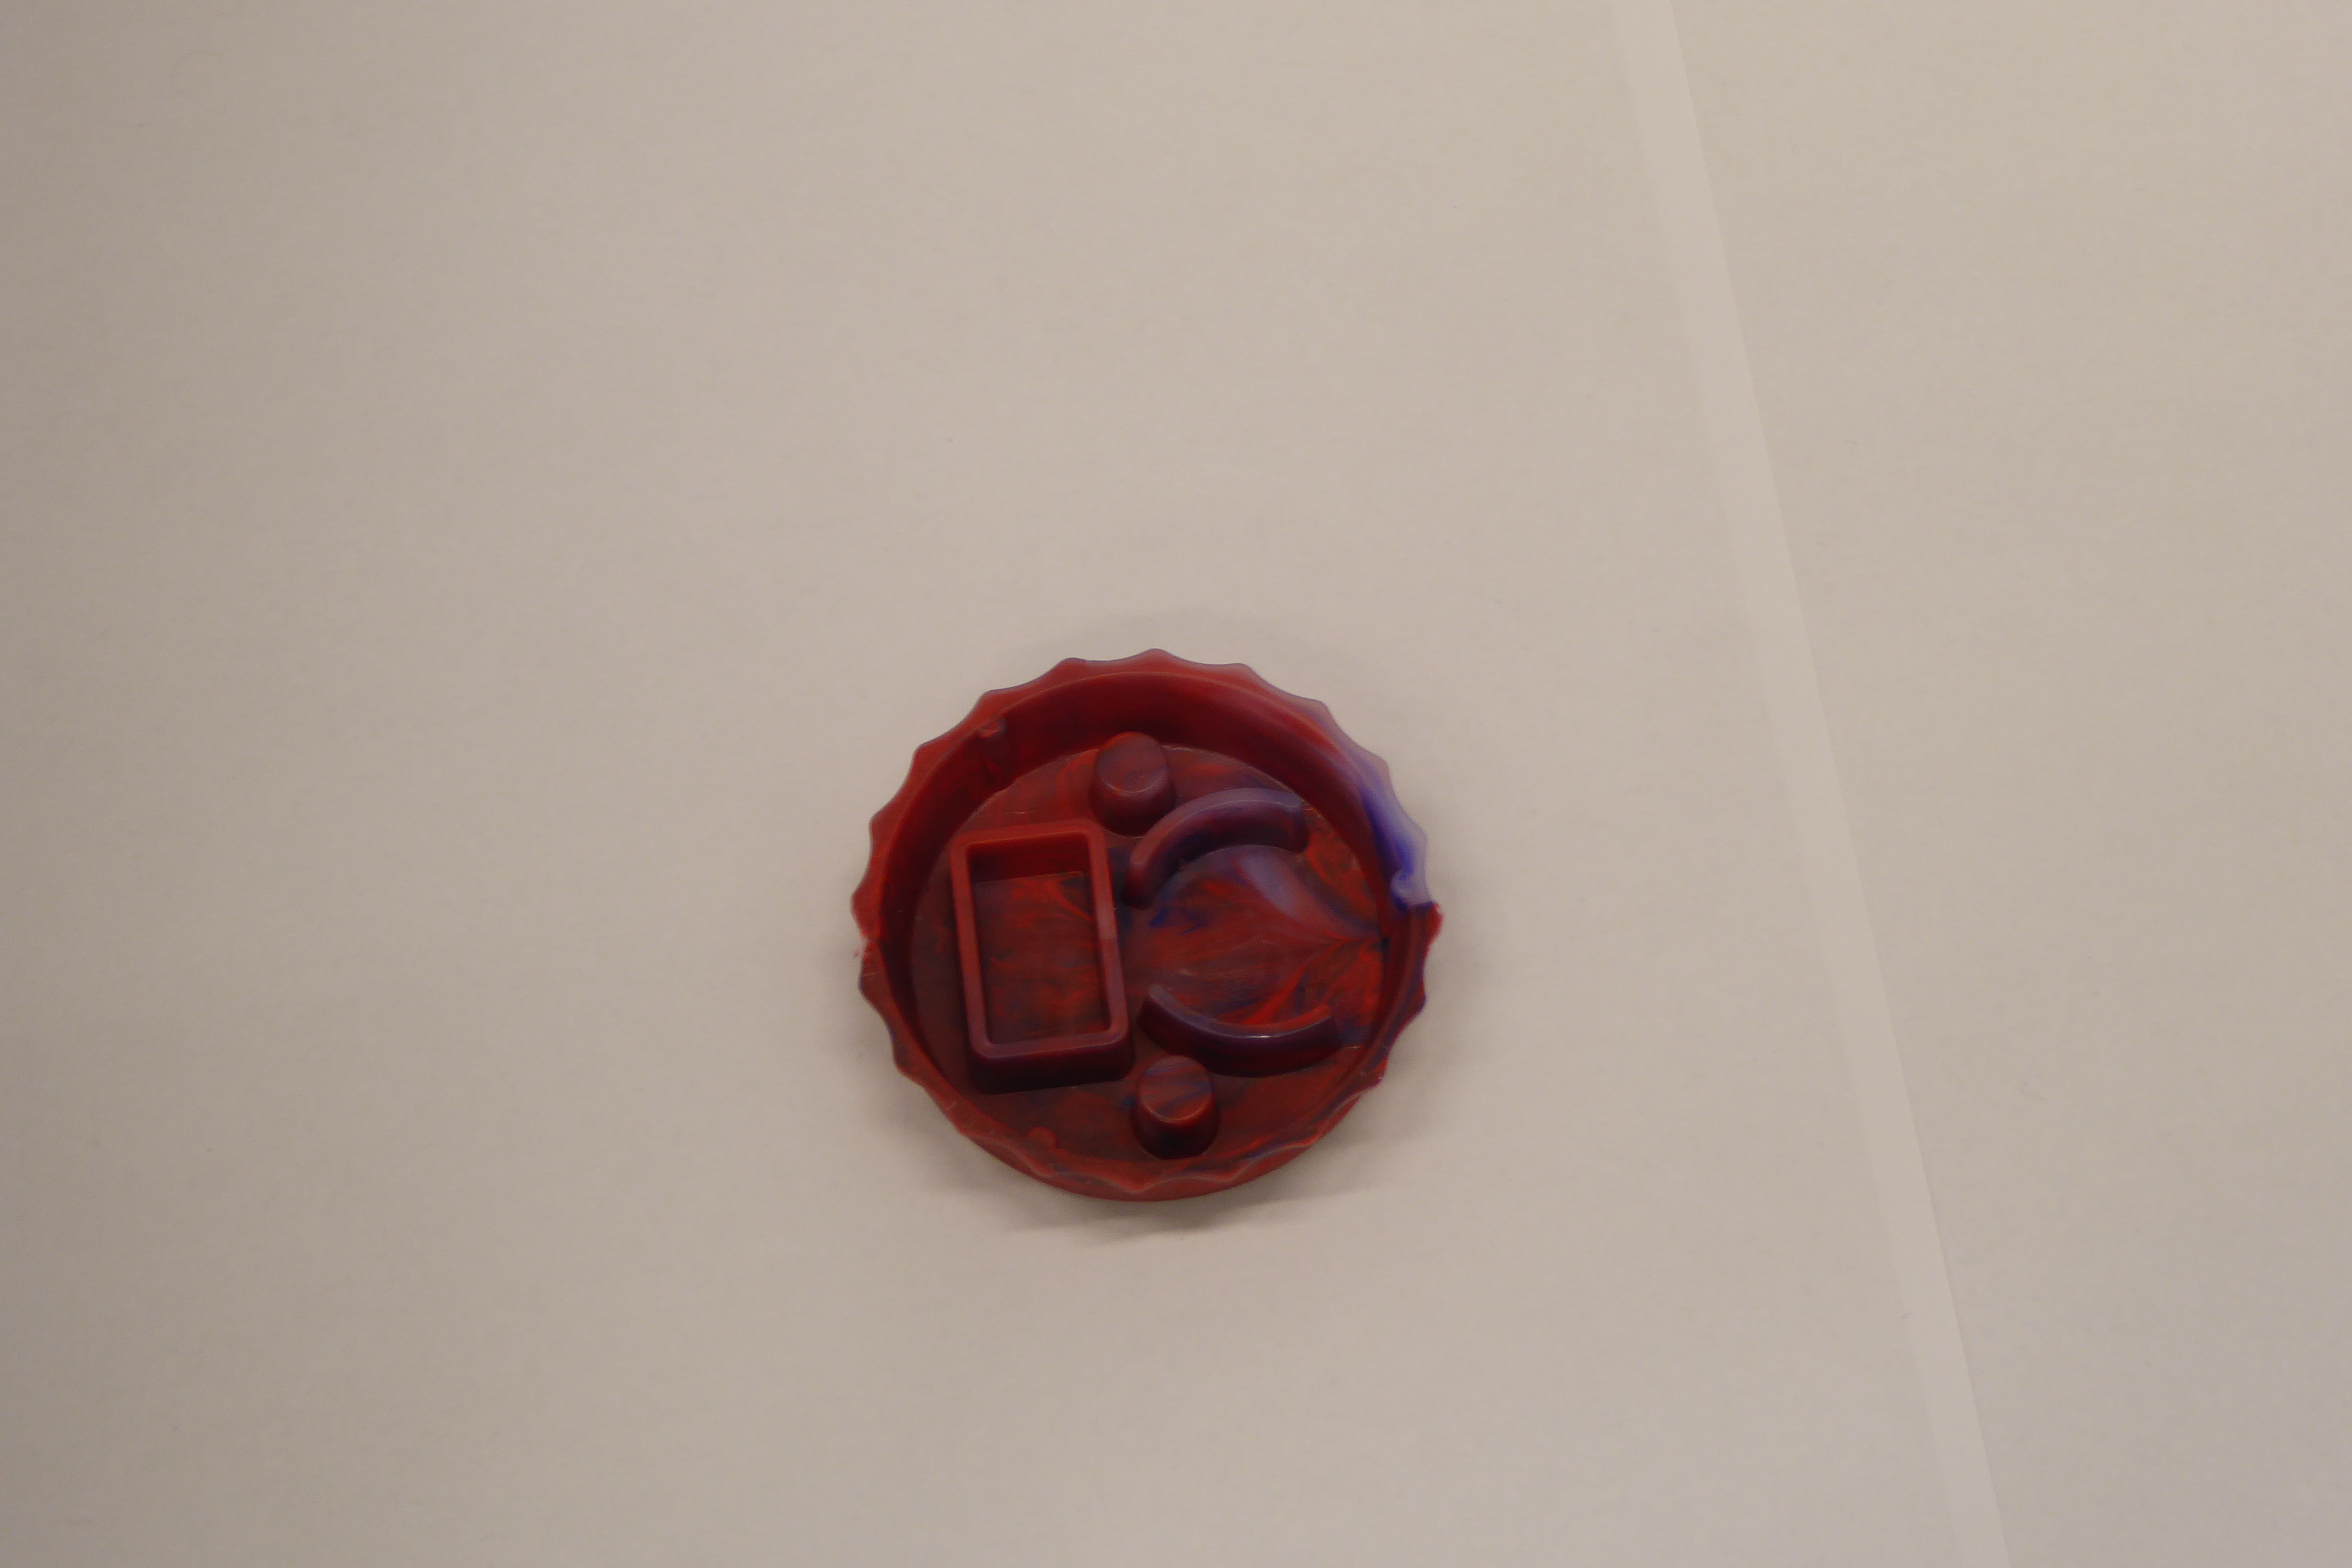
Label: Bottle Opener - Cover